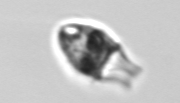
Label: Balanion